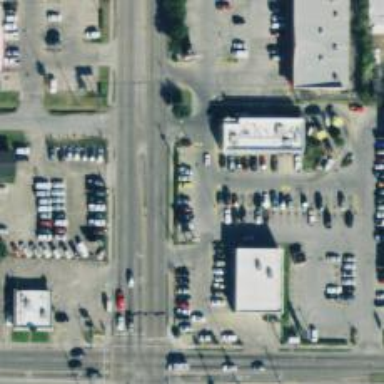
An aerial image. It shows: Parking space.